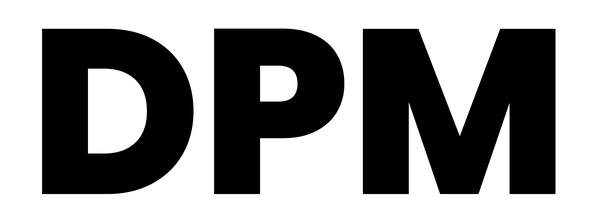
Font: Poppins-ExtraBold